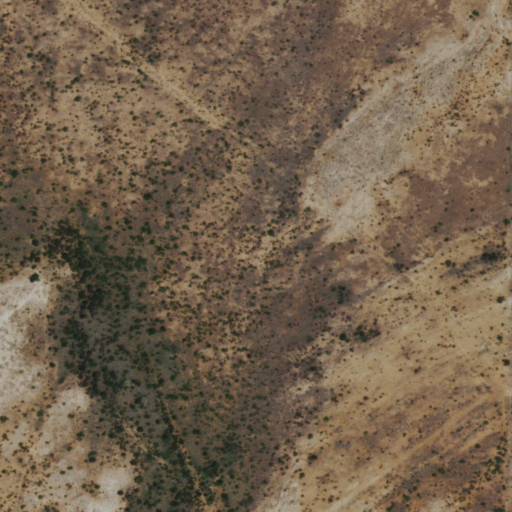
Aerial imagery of valley in New Mexico named Wadcutter Draw containing shrub, grassland, and open development